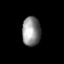
Tissue: prostate
Cell type: T cells
Senescence score: 0.3161
Nuclear area (px): 529
Mean DAPI intensity: 138.193